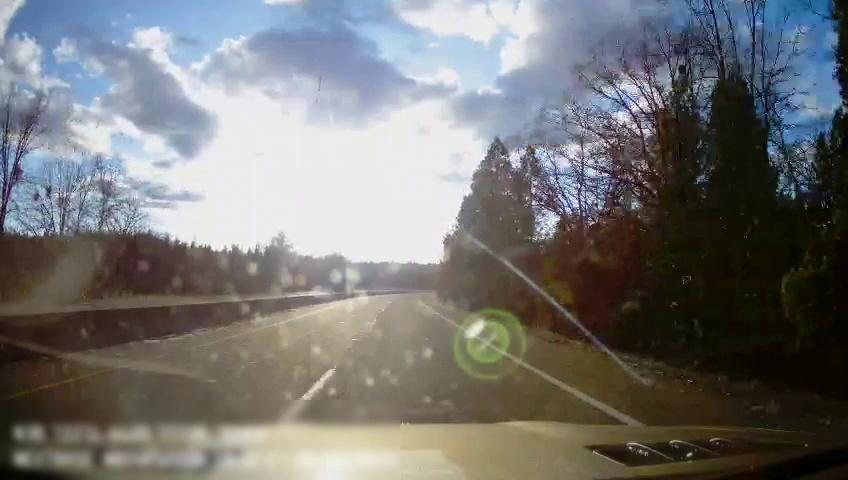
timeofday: Day
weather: Sunny
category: Drivable Space
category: Drivable Space
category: Lanes | Alternate Lane
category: Lanes | Current Lane
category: Lanes | Current Lane